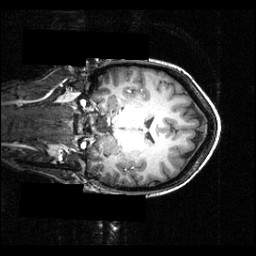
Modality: T1w
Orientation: coronal
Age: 21
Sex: female
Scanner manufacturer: siemens
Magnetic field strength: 3.951 T
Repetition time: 1.5 s
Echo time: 0.00335 s